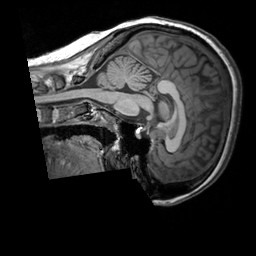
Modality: T1w
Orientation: sagittal
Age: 31
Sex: female
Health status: healthy
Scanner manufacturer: siemens
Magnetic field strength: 3 T
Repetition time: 2.3 s
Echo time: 0.00303 s